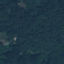
Land use / land cover: Forest